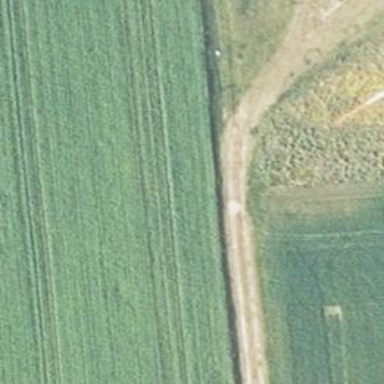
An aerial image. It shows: Track road with grade4 tracktype.